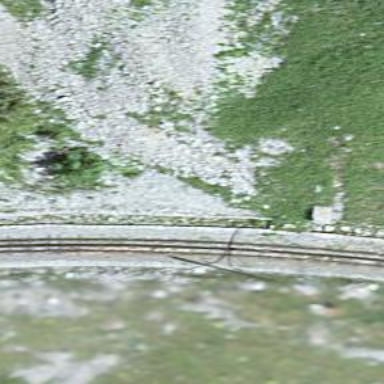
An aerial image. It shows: Narrow-gauge railway track with one electrified contact line.